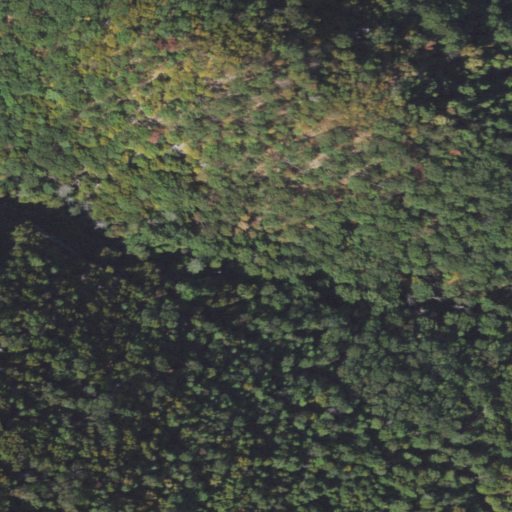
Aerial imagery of gap in Pennsylvania named Hendrix Gap containing deciduous forest and evergreen forest